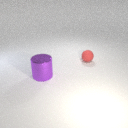
small red rubber sphere to the right of large purple metal cylinder